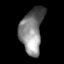
Tissue: skin
Cell type: Epithelial cells
Senescence score: 0.2838
Nuclear area (px): 999
Mean DAPI intensity: 128.828